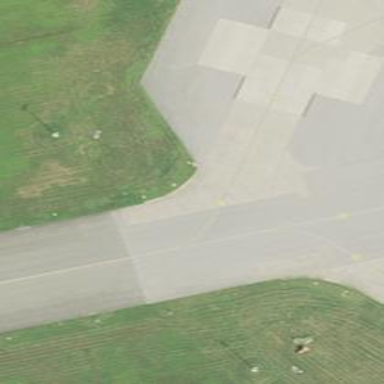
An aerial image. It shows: View of taxiway at the airport.